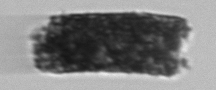
Label: fecal_pellet